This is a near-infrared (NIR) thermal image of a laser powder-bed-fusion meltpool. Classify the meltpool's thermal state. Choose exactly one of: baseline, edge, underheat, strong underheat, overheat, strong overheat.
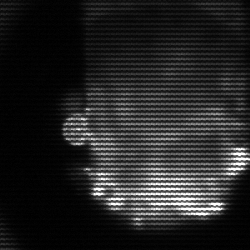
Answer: baseline